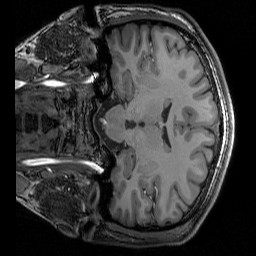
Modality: T1w
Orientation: coronal
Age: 26
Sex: male
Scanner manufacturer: siemens
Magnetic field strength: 3 T
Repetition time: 2.3 s
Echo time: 0.00344 s